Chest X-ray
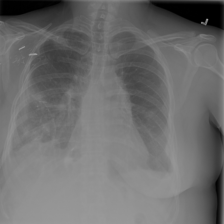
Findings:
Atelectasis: negative
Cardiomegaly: negative
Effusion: negative
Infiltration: negative
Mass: negative
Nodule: negative
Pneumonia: negative
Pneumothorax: negative
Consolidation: negative
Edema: negative
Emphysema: negative
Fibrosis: negative
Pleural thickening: negative
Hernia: negative